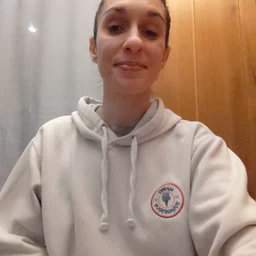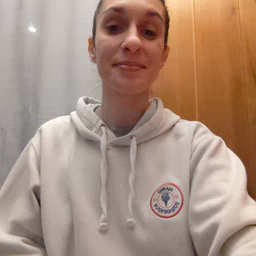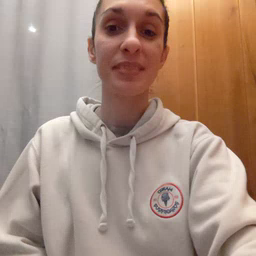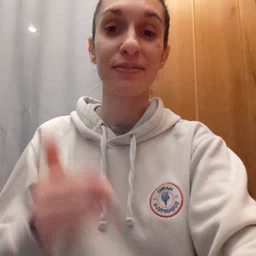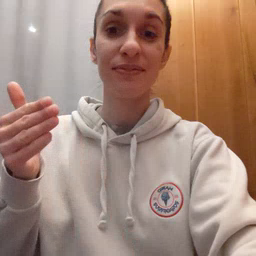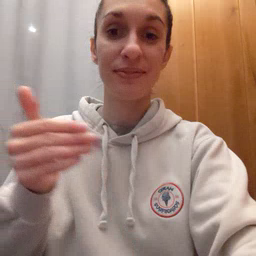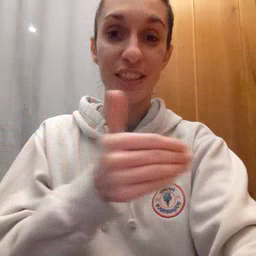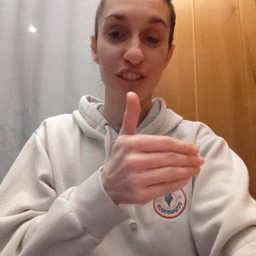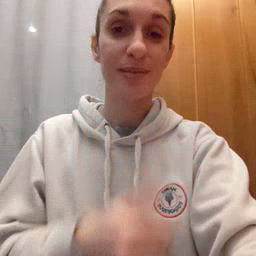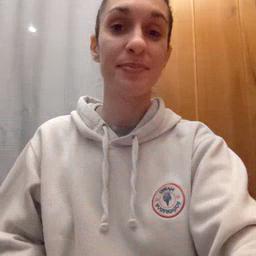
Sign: fish